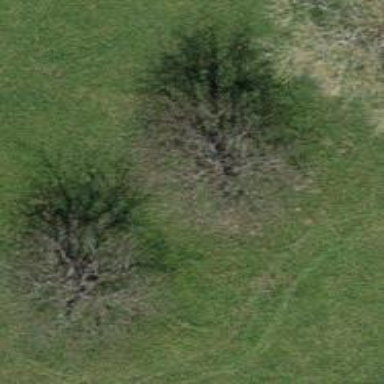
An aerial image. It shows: Broadleaved tree with lush foliage.